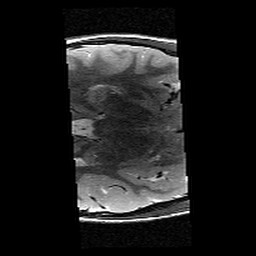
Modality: T2w
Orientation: axial
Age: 11
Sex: female
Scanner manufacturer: siemens
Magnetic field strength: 3 T
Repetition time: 8.46 s
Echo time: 0.067 s